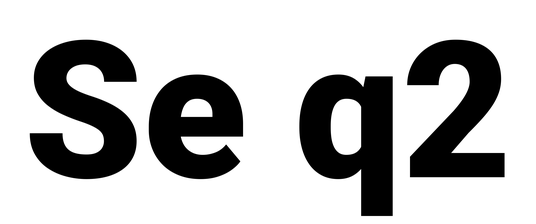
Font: Roboto_Black